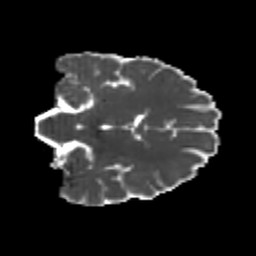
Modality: MD
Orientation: coronal
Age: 22
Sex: male
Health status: healthy
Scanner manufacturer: philips
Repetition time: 7.389 s
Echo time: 0.08599 s